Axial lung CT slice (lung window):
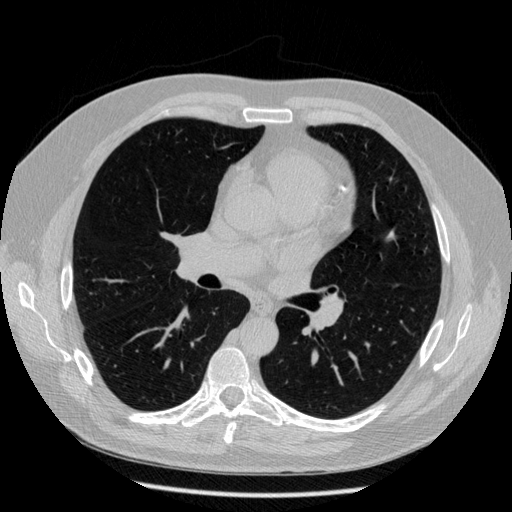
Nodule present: no